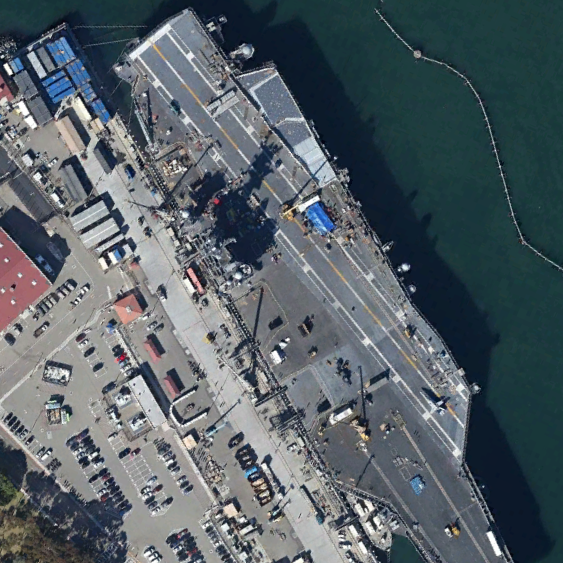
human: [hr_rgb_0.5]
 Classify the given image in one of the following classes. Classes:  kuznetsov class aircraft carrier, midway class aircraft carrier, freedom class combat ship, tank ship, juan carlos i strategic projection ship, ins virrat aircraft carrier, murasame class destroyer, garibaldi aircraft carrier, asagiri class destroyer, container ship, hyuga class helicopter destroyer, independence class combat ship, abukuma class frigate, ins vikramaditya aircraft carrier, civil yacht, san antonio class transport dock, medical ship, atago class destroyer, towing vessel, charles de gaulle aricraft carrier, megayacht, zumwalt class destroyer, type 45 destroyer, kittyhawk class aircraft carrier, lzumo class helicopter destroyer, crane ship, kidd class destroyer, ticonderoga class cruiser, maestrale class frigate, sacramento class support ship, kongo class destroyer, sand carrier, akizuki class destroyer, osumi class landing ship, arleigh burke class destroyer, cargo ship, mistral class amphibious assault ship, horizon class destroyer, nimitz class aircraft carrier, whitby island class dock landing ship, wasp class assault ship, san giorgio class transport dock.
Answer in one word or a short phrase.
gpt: Nimitz class aircraft carrier